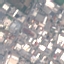
Land use / land cover class: Industrial